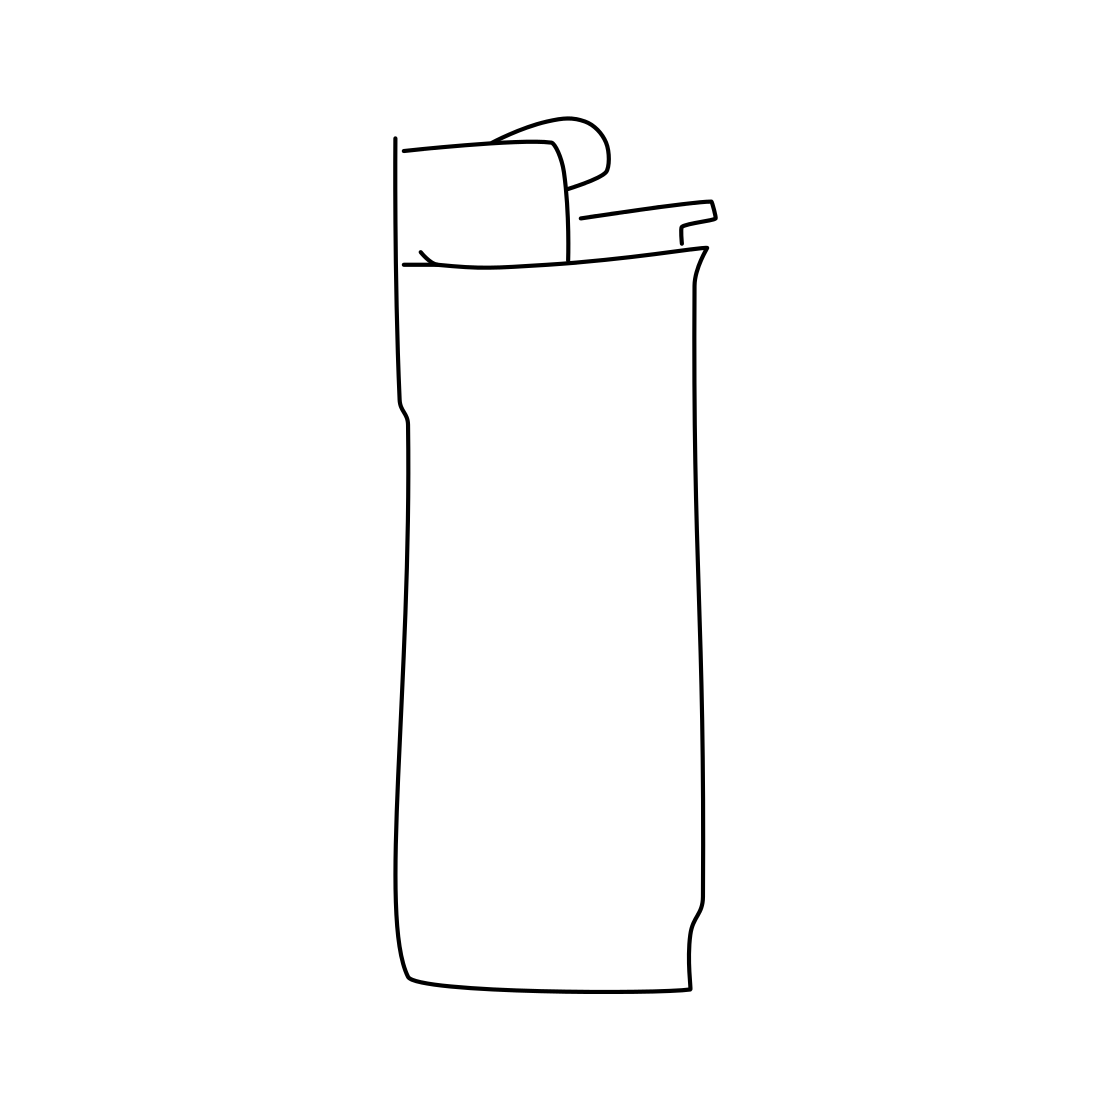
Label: lighter